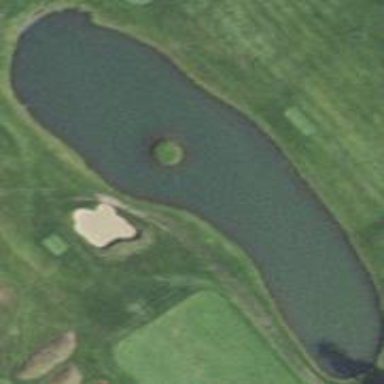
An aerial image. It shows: Scenic view of water hazard on golf course. The natural water feature adds beauty to the landscape.